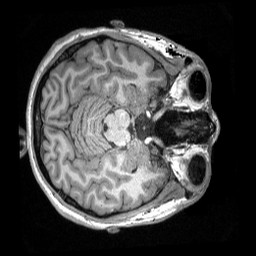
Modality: T1w
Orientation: axial